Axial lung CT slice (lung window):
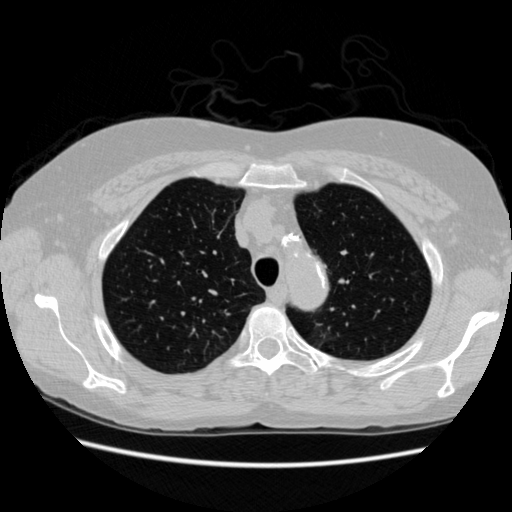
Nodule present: no